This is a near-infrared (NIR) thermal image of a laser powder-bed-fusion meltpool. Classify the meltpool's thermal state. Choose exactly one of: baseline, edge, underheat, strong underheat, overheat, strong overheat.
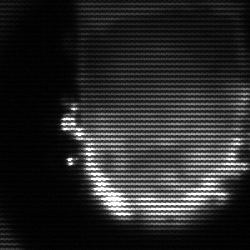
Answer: baseline